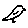
Label: bird